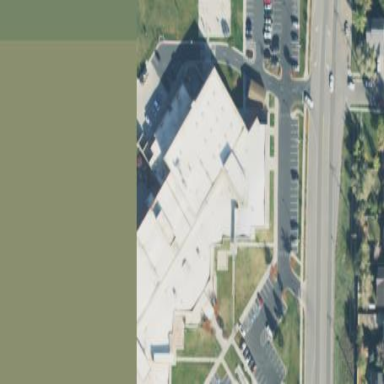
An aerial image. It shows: School building with school amenities.